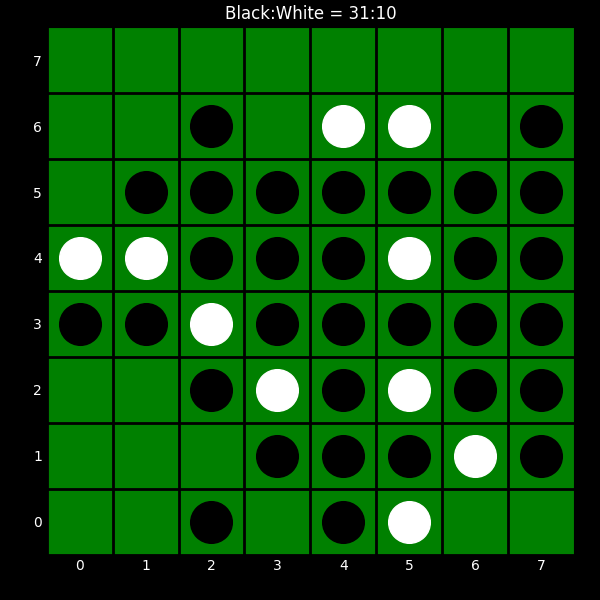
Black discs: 31
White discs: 10